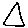
Label: triangle